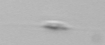
Label: Cylindrotheca_morphotype1